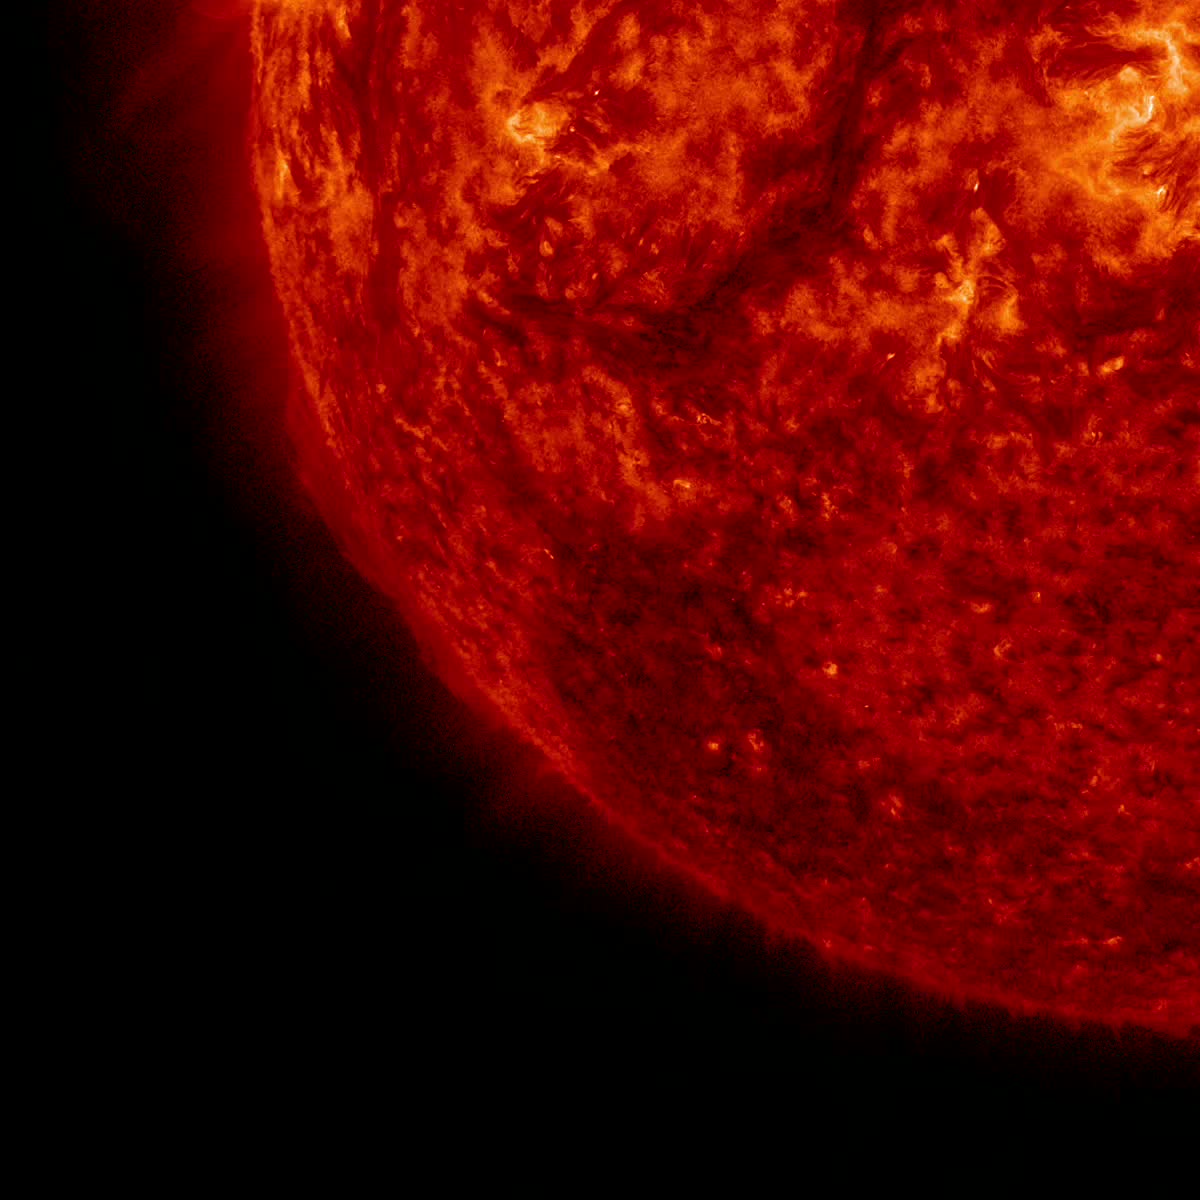
Outburst on the Sun Outburst on the Sun, sun, nasa, cme, sdo, solardynamicsobservatory, nasagoddard